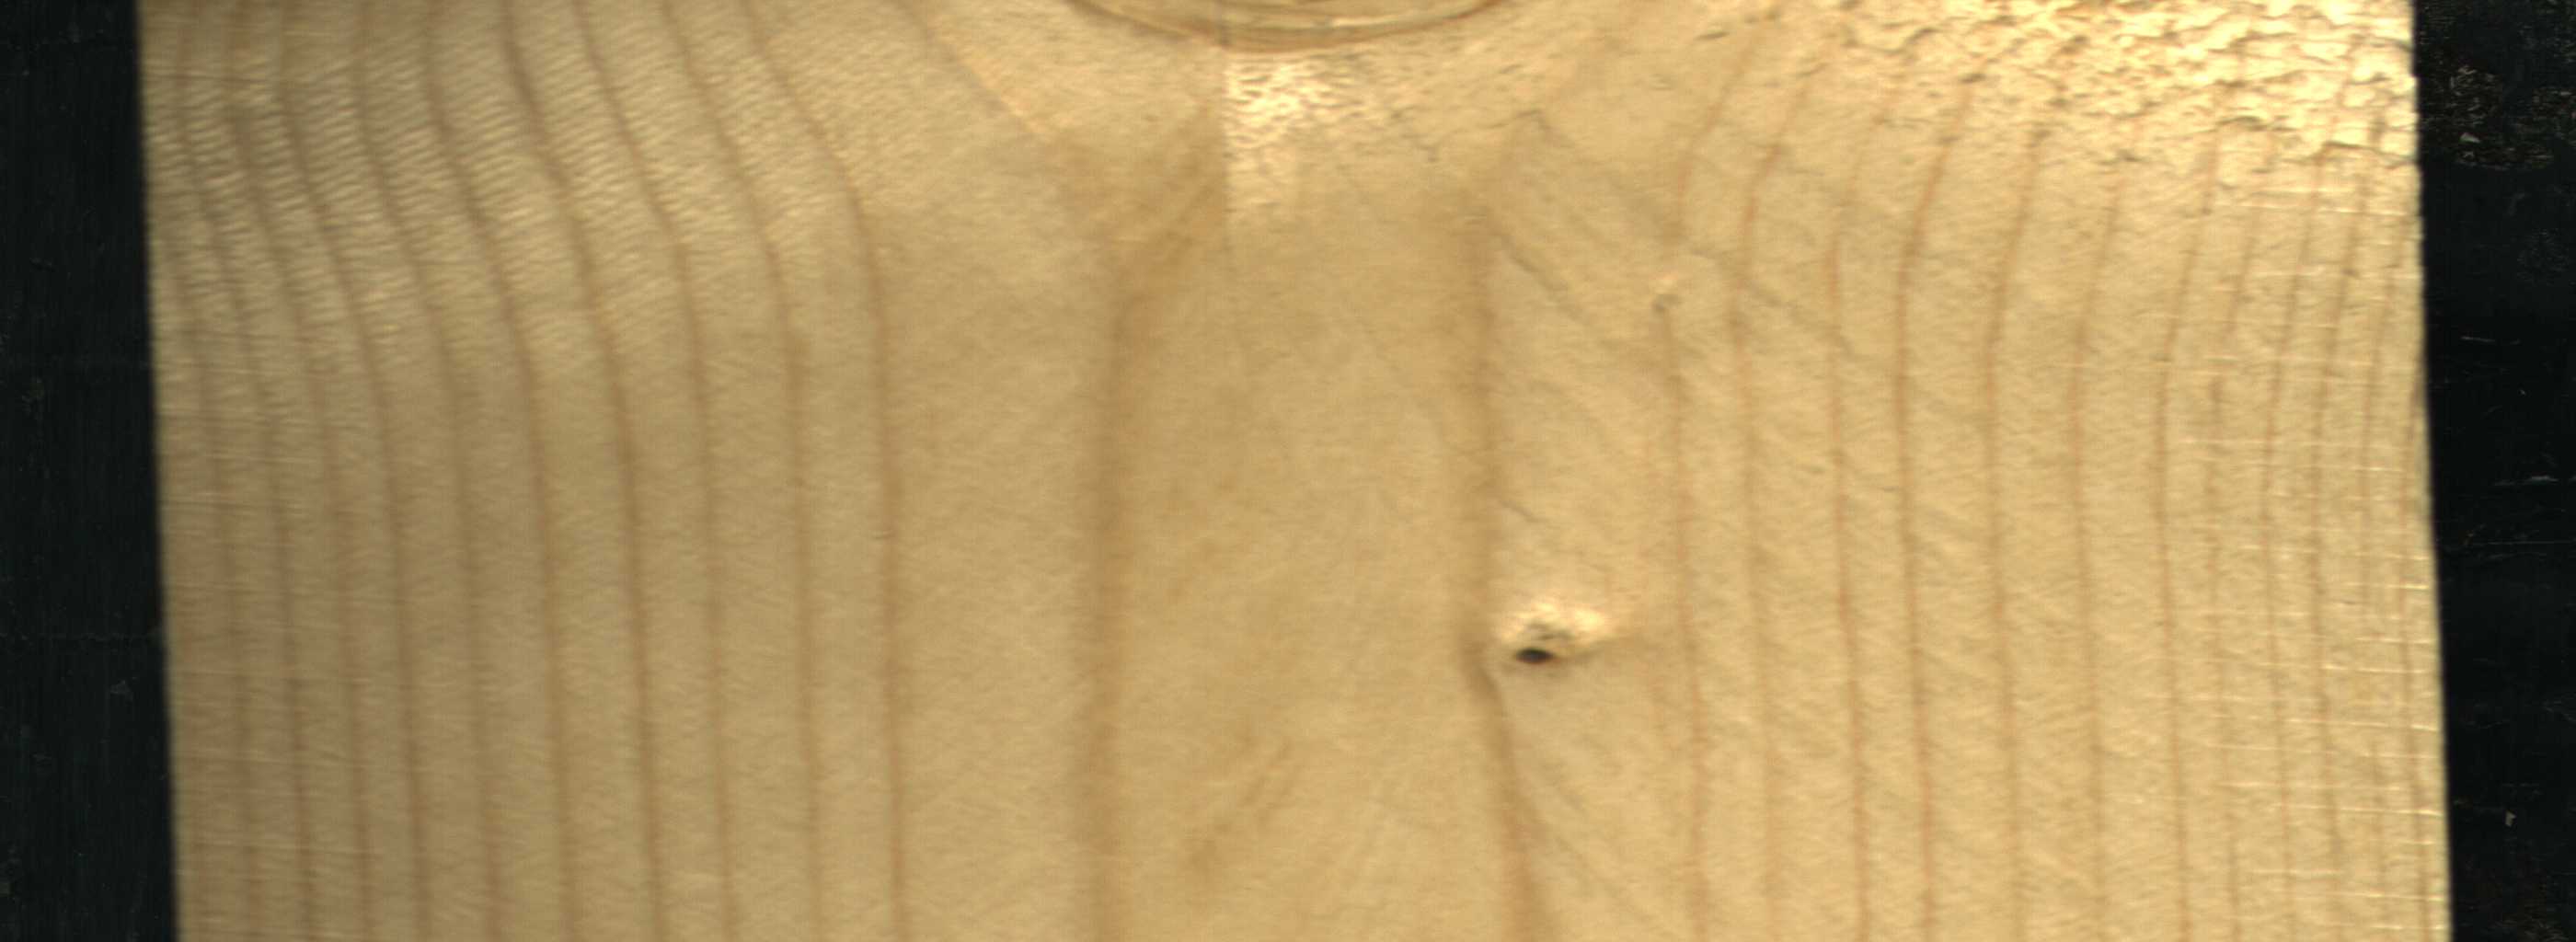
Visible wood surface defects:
Dead_Knot
Live_Knot